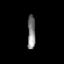
Tissue: prostate
Cell type: Epithelial cells
Senescence score: 0.3176
Nuclear area (px): 264
Mean DAPI intensity: 127.015